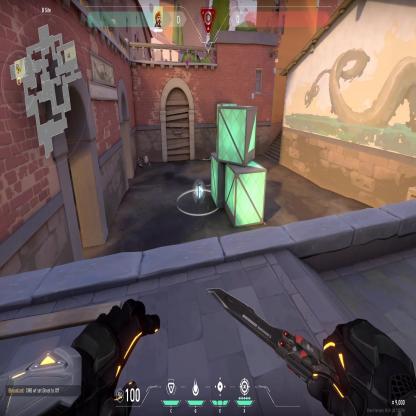
Label: planted spike